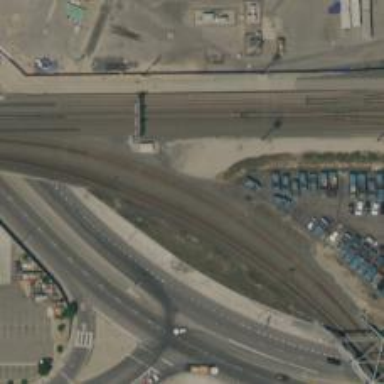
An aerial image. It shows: Railway track.